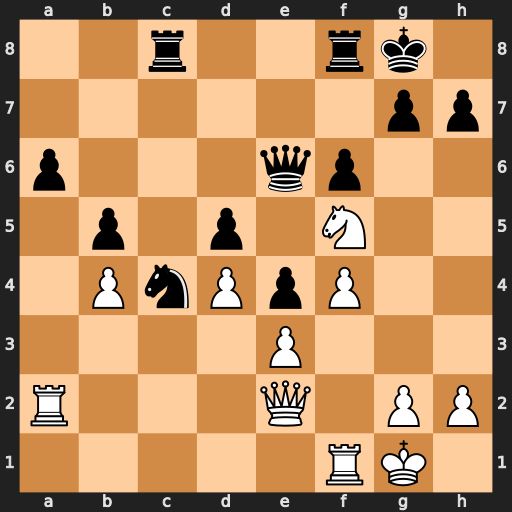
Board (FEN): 2r2rk1/6pp/p3qp2/1p1p1N2/1PnPpP2/4P3/R3Q1PP/5RK1
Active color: w
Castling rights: -
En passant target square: -
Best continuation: Qg4 Qxf5 Qxf5